Question: I would know what this symbol should mean ?

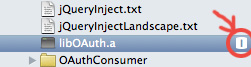
Answer: If you have set up your project with a source code manager (Git repository) you can have different symbols in the navigator depending on the state of the file.
Source code manager status is shown as a badge in the project navigator, as follows:
M = Locally modified
U = Updated in repository
A = Locally added
D = Locally deleted
I = Ignored
R = Replaced in the repository